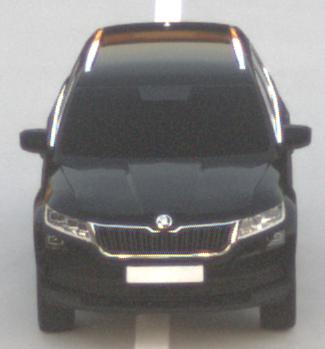
Make: Skoda
Model: Kodiaq 1.4 TSI
Detailed model: Kodiaq
Model produced from: 2017/03
Model produced until: 2018/05
Doors: 5
Color: black
Road condition: dry road
Daytime: sunrise or sunset
Contrast: low contrast